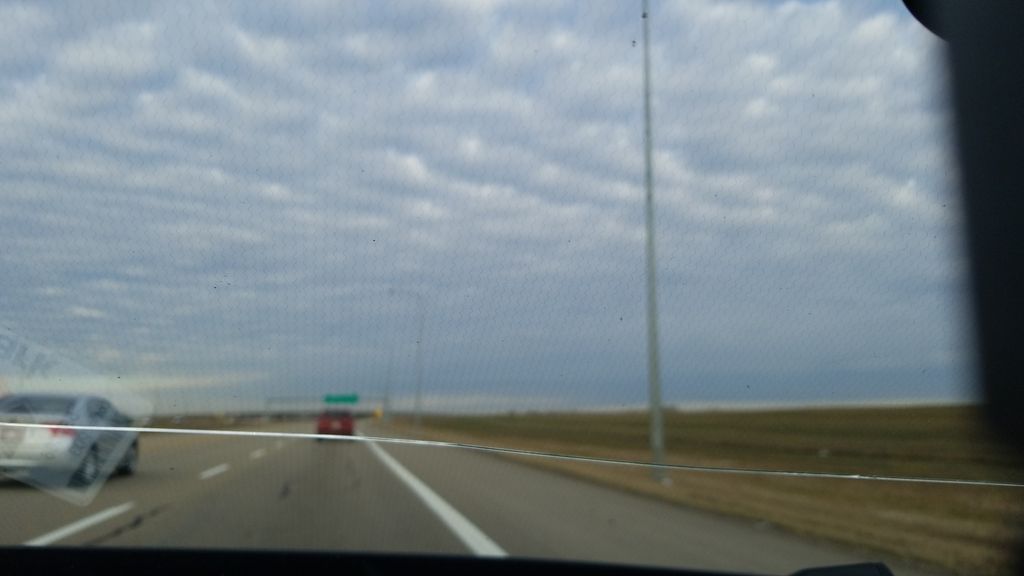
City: edmonton